Aerial crown-view tile of a tropical tree (Barro Colorado Island, Panama), acquired 20250124:
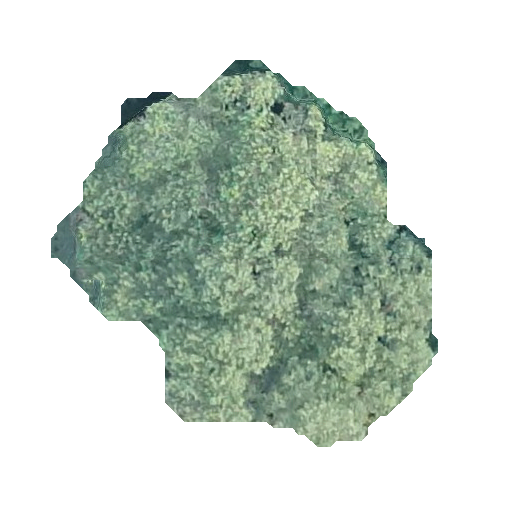
Species: Calophyllum longifolium
GBIF accepted scientific name: Calophyllum longifolium
Crown area: 145.908 m²